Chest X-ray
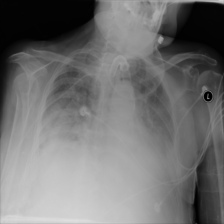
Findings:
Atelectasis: negative
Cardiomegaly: negative
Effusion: positive
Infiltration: negative
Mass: negative
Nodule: negative
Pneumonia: negative
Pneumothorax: negative
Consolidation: negative
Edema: negative
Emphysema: negative
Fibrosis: negative
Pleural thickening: negative
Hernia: negative